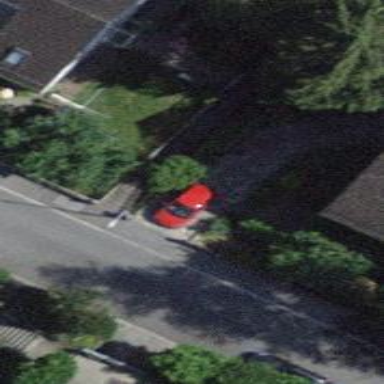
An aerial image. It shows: Set of steps on the road.